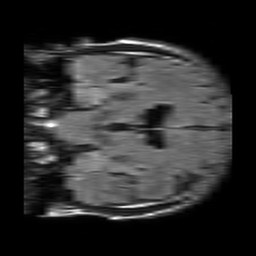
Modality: FLAIR
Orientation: coronal
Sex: male
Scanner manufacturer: philips
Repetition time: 11 s
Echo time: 0.125 s